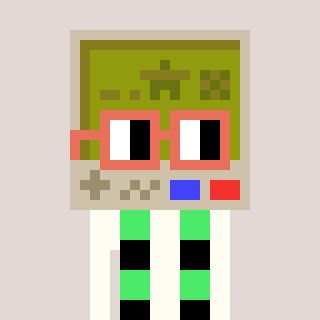
a pixel art character with square orange glasses, a gameboy-shaped head and a grayscale-colored body on a warm background